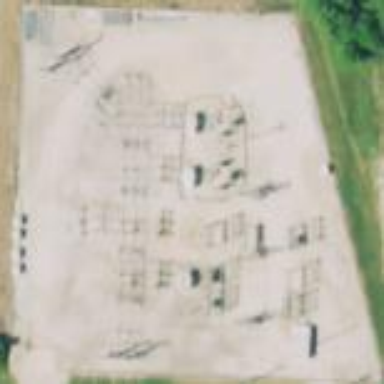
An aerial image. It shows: Distribution-level power substation.